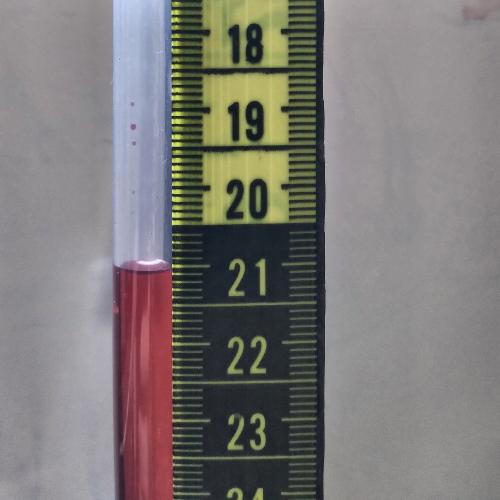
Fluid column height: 21.1 cm